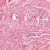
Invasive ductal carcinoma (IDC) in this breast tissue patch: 0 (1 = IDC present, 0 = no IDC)